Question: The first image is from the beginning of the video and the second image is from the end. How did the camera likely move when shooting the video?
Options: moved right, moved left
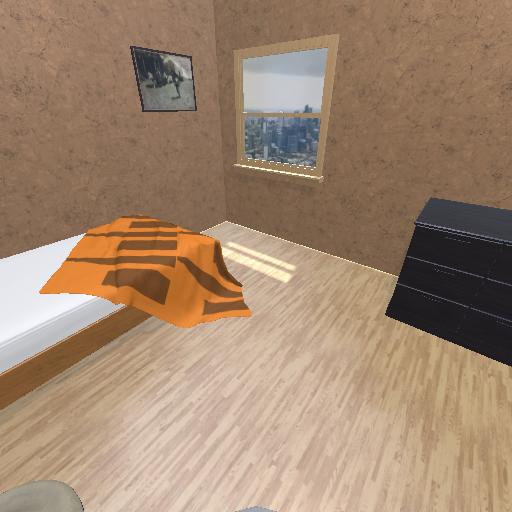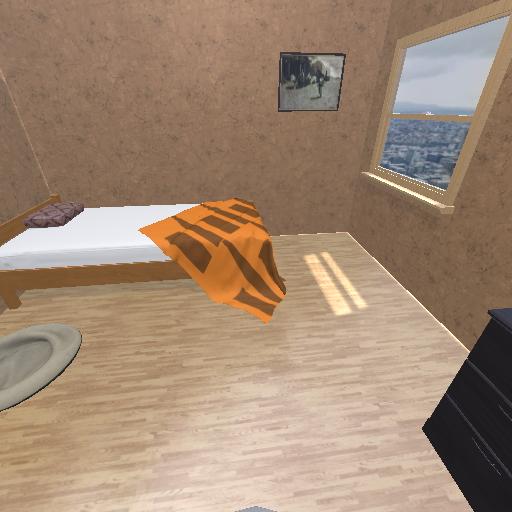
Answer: moved right